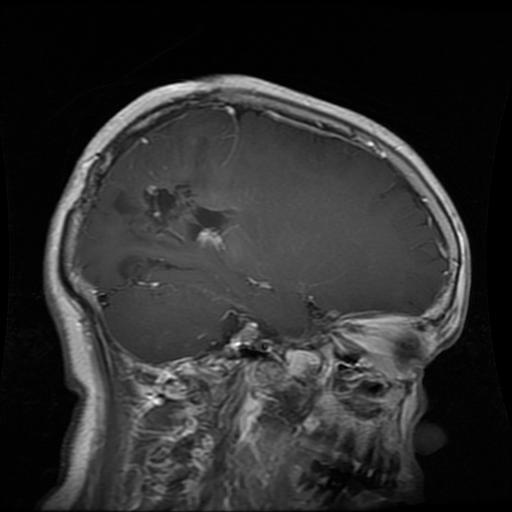
Label: glioma